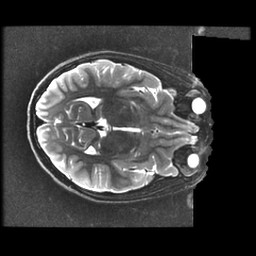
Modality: T2w
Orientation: axial
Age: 12
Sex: female
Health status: ill
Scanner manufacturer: ge
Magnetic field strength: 3 T
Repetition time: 7.5 s
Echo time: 0.1015 s